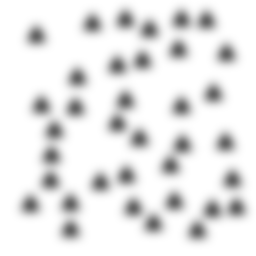
Squares: 0
Triangles: 36
Stars: 0
Total shapes: 36